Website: apple
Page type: billing-address
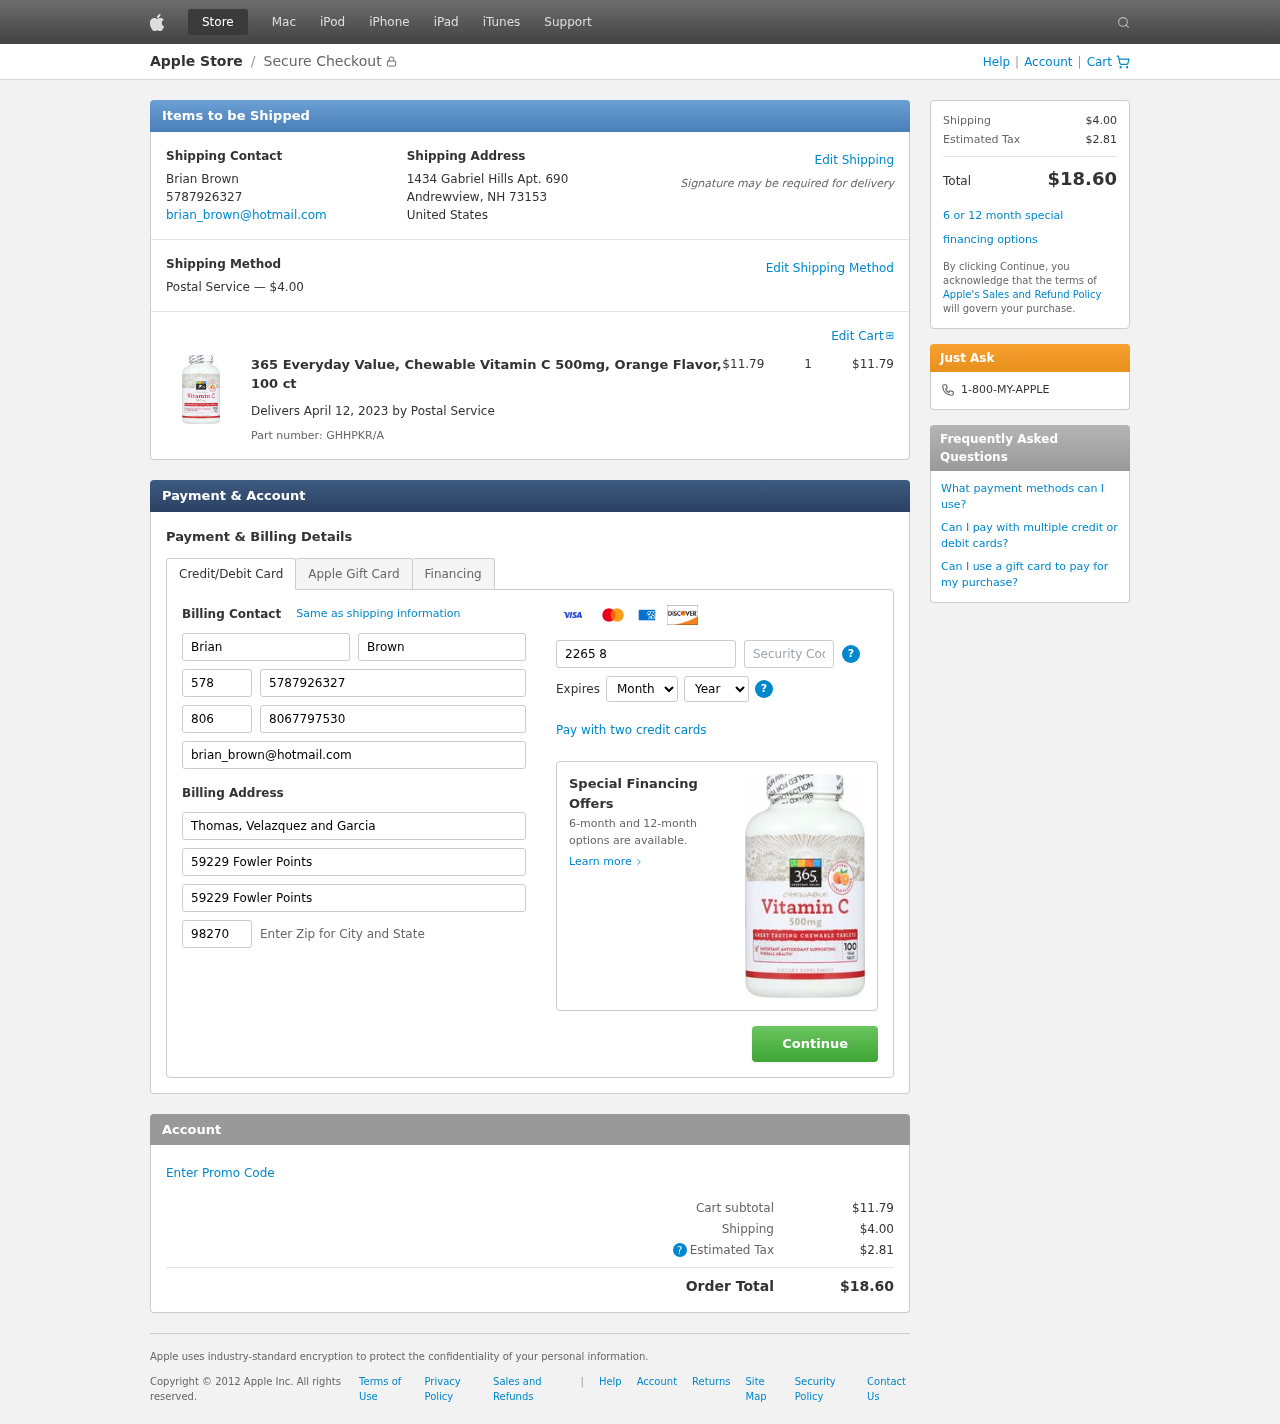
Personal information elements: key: PII_CARD_CVV
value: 708
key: PII_CARD_EXPIRY_MONTH
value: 10
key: PII_CARD_EXPIRY_YEAR
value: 26
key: PII_CARD_NUMBER
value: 2265 8616 0607 5936
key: PII_CITY_STATE_ZIP
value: Andrewview, NH 73153
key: PII_COMPANY
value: Thomas, Velazquez and Garcia
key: PII_COUNTRY
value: United States
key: PII_EMAIL
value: brian_brown@hotmail.com
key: PII_FIRSTNAME
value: Brian
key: PII_FULLNAME
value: Brian Brown
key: PII_LASTNAME
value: Brown
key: PII_PHONE
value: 5787926327
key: PII_PHONE_ALT
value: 8067797530
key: PII_PHONE_ALT_AREA
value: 806
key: PII_PHONE_AREA
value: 578
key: PII_POSTCODE2
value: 98270
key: PII_STREET
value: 1434 Gabriel Hills Apt. 690
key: PII_STREET2
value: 59229 Fowler Points
Product elements: key: PRODUCT1_NAME
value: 365 Everyday Value, Chewable Vitamin C 500mg, Orange Flavor, 100 ct
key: PRODUCT1_PRICE
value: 11.79
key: PRODUCT1_QUANTITY
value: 1
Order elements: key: ORDER_SHIPPING_COST
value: $4.00
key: ORDER_SUBTOTAL
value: $11.79
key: ORDER_DELIVERY_DATE
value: April 12, 2023
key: ORDER_PART_NUMBER
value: GHHPKR/A
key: ORDER_TAX
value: $2.81
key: ORDER_TOTAL
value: $18.60